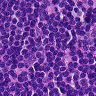
Metastatic tissue present: no